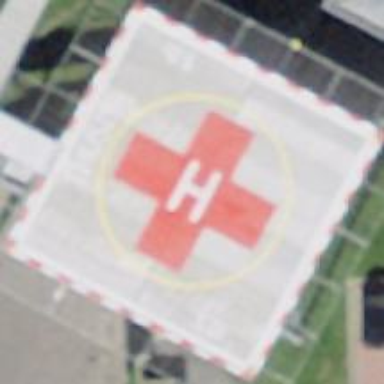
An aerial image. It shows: Image of helipad at airport.